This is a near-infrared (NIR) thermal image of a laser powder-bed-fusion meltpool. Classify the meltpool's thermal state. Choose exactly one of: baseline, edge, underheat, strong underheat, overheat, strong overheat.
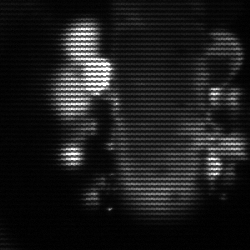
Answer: strong underheat